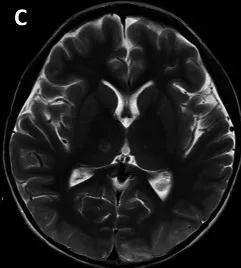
Imaging studies. Day 16 T2-weighted image.
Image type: radiology (mri)